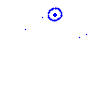
Particle: proton